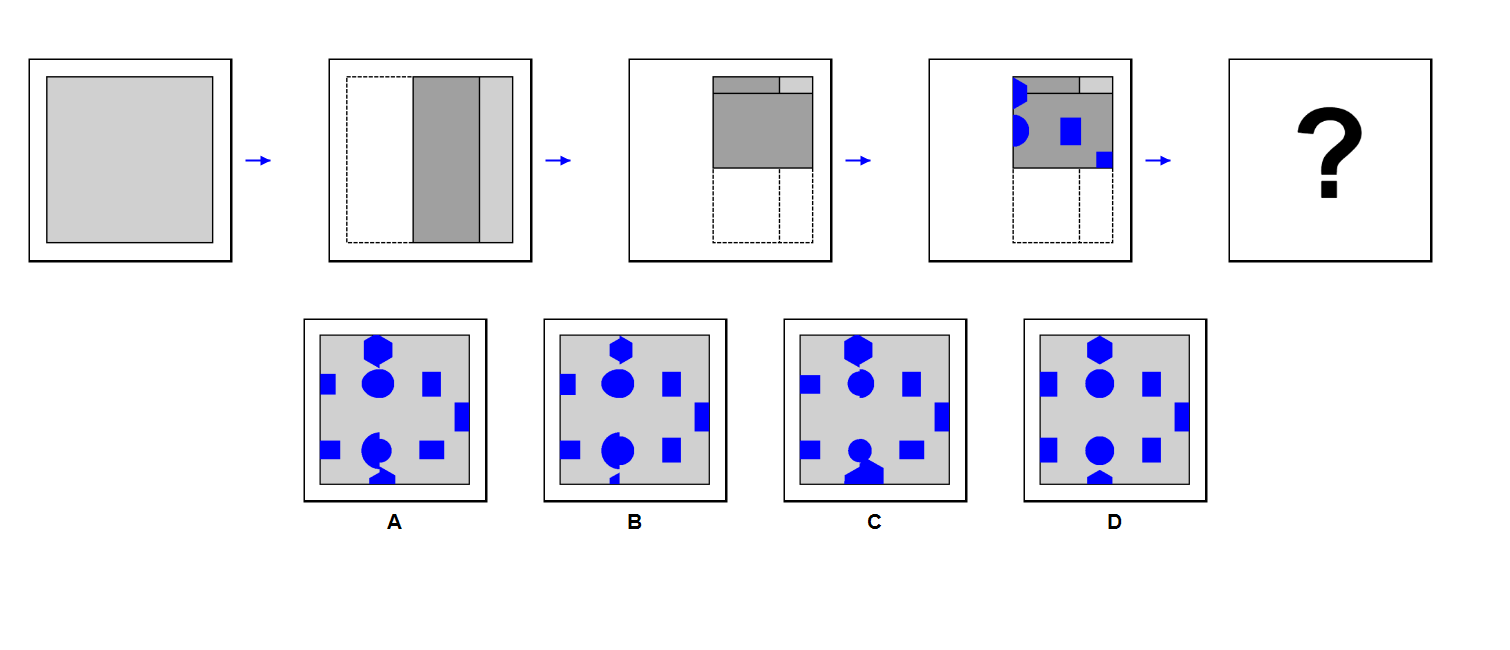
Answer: D